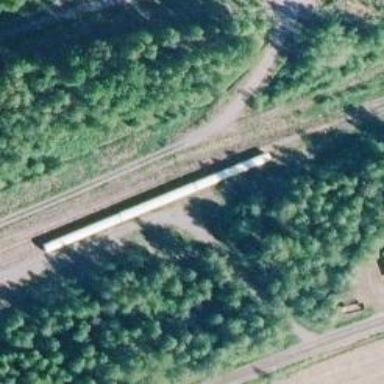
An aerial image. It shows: Wedge used for railway derailment.